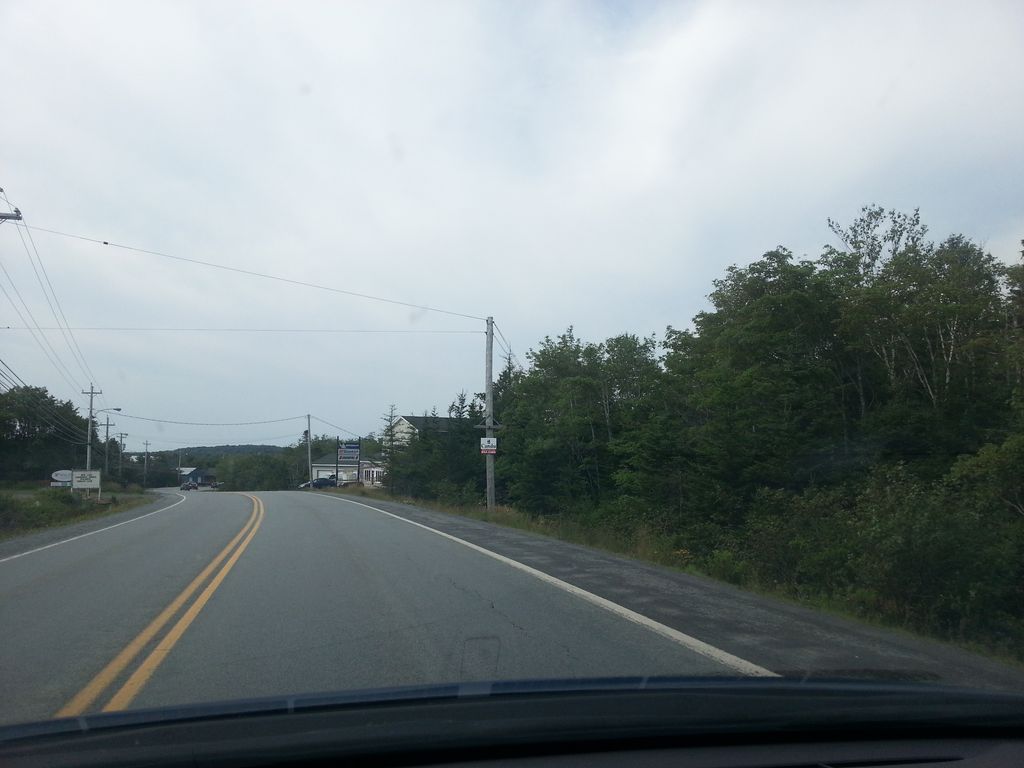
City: halifax